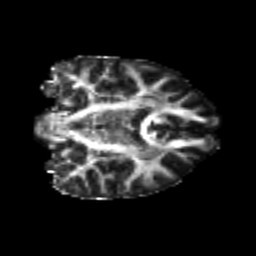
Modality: FA
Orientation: coronal
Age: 24
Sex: female
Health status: healthy
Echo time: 0.074 s